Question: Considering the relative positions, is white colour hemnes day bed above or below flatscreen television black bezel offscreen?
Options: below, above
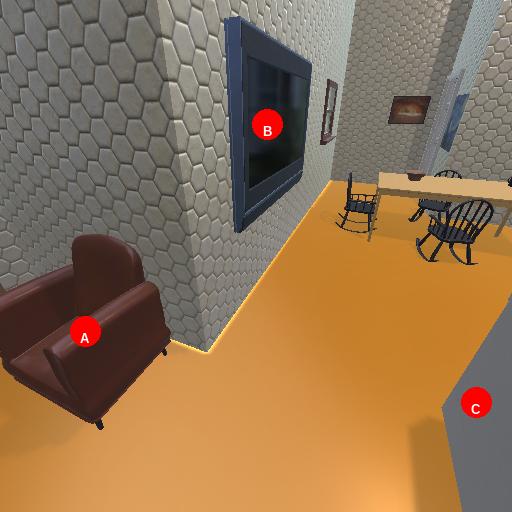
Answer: below